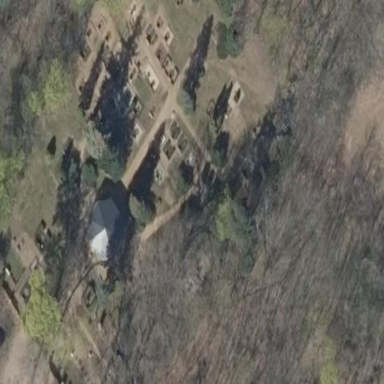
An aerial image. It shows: Cemetery.